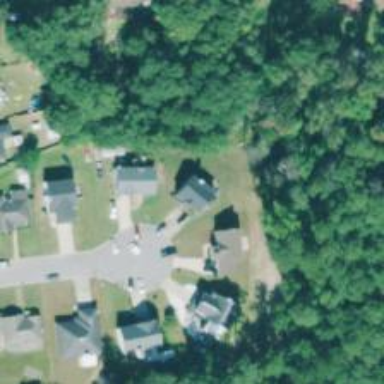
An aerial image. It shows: Residential road.